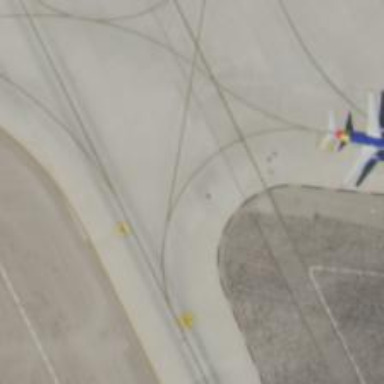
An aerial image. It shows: Image of taxiway at airport.